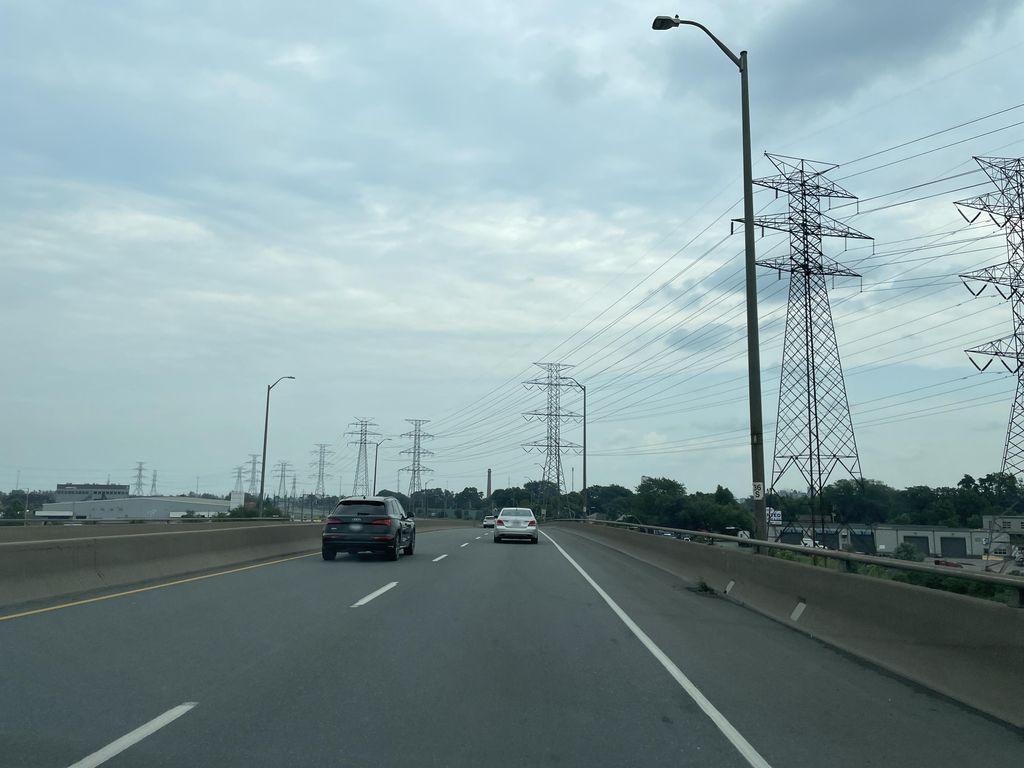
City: hamilton